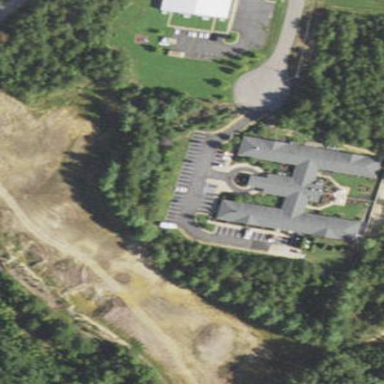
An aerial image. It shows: Nursing home building.